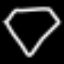
Label: diamond